Current action and preconditions to check: trajectory_clear

Your task: For each precondition in the list above, predict whether it will hold at this action.

Consider the current scene as observed from the mobile robot's camera, and analyze the predicted future states of all dynamic agents (e.g., people, animals, vehicles, or any moving entities) within the NEXT SECOND.

IMPORTANT: Only answer "very likely" if you are absolutely certain—based on strong, clear evidence—that a dynamic agent will violate the precondition in the predicted future state. Do NOT answer "very likely" for unlikely, ambiguous, or low-probability risks.

Ask yourself for each precondition: Is there a high probability, with clear and convincing evidence, that the predicted future states of any dynamic agent will interfere with the predicted future state of the currently executing action within the NEXT SECOND, causing that precondition to fail?

Assess the risk level based on these predictions. Use "likely" or "very likely" if motions create a clear risk of interference.

Use "neutral" or "improbable" if agents are nearby but their predicted paths are clearly diverging or non-conflicting.

Failure Risk Categories: "very improbable", "improbable", "neutral", "likely", "very likely"

Answer Format: Output ONLY the probability_of_failure value from these categories: "very improbable", "improbable", "neutral", "likely", "very likely"

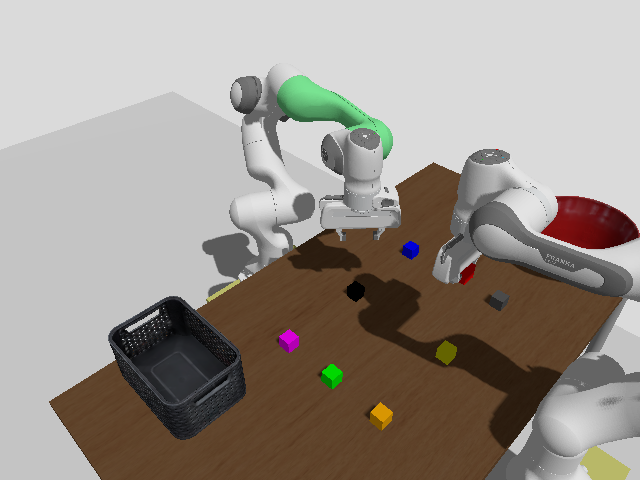

Answer: improbable